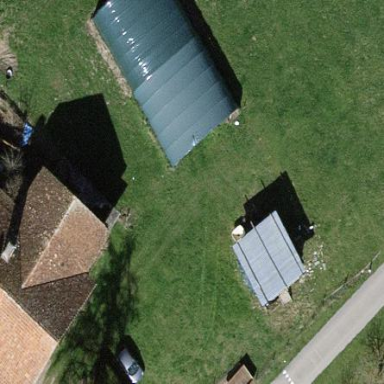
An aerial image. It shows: Greenhouse.